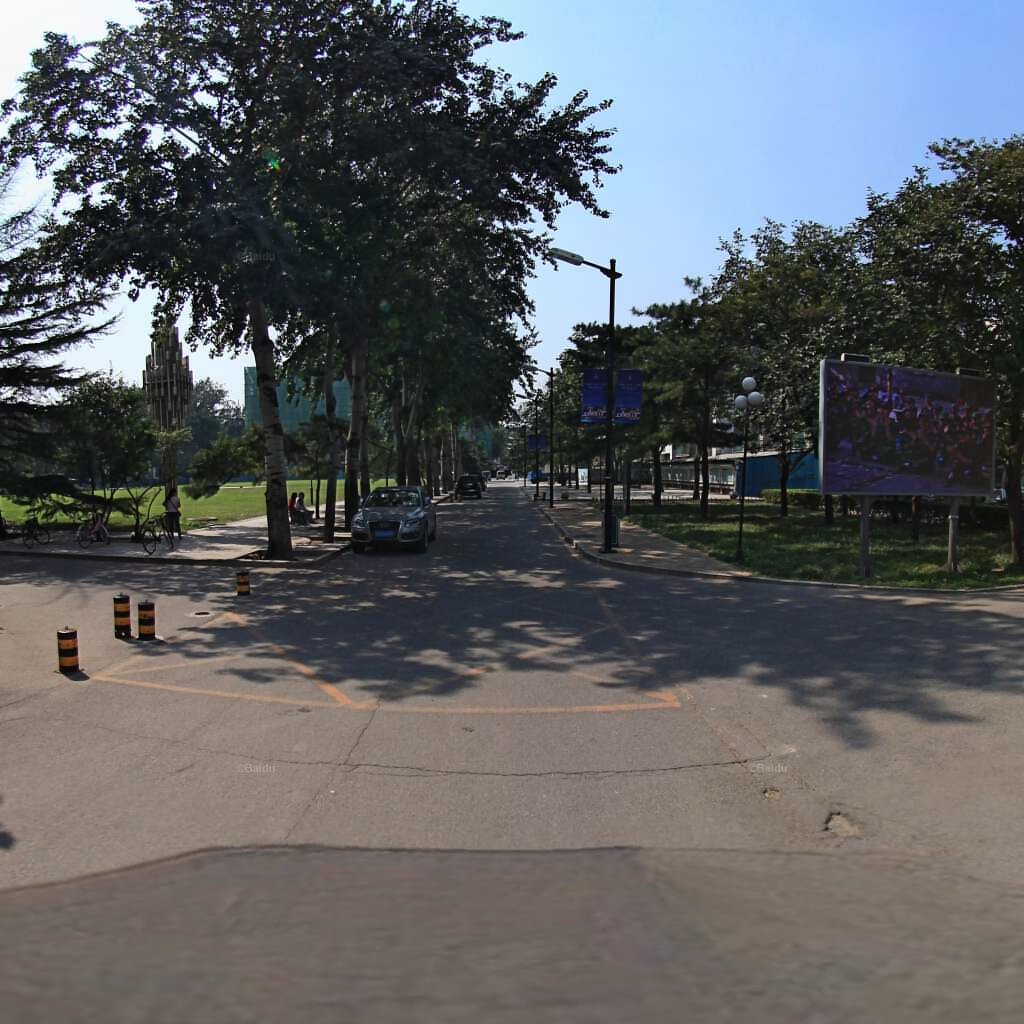
Region: Haidian
Road damage annotations: transverse crack, longitudinal crack, pothole, pothole, longitudinal crack, longitudinal crack, longitudinal crack